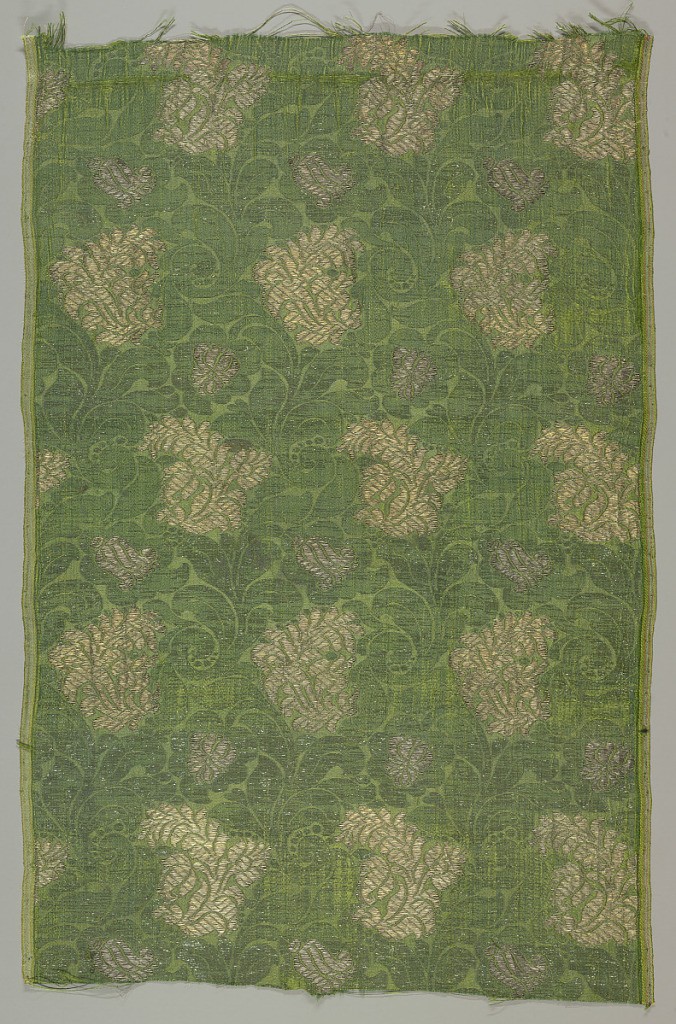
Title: Textile
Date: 17th century
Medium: silk Technique: 2&1 twill reversing to 1&2 twill with continuous and discontinuous supplementary metal wefts
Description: Densely packed organic plant forms in green silk with gold and silver metal.